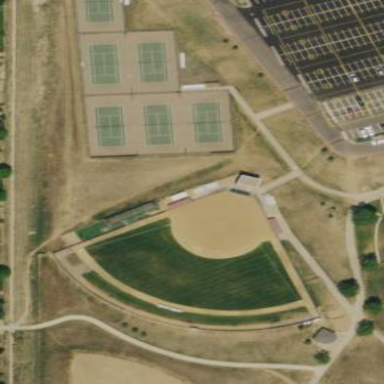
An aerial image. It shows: Softball pitch for leisure sports.